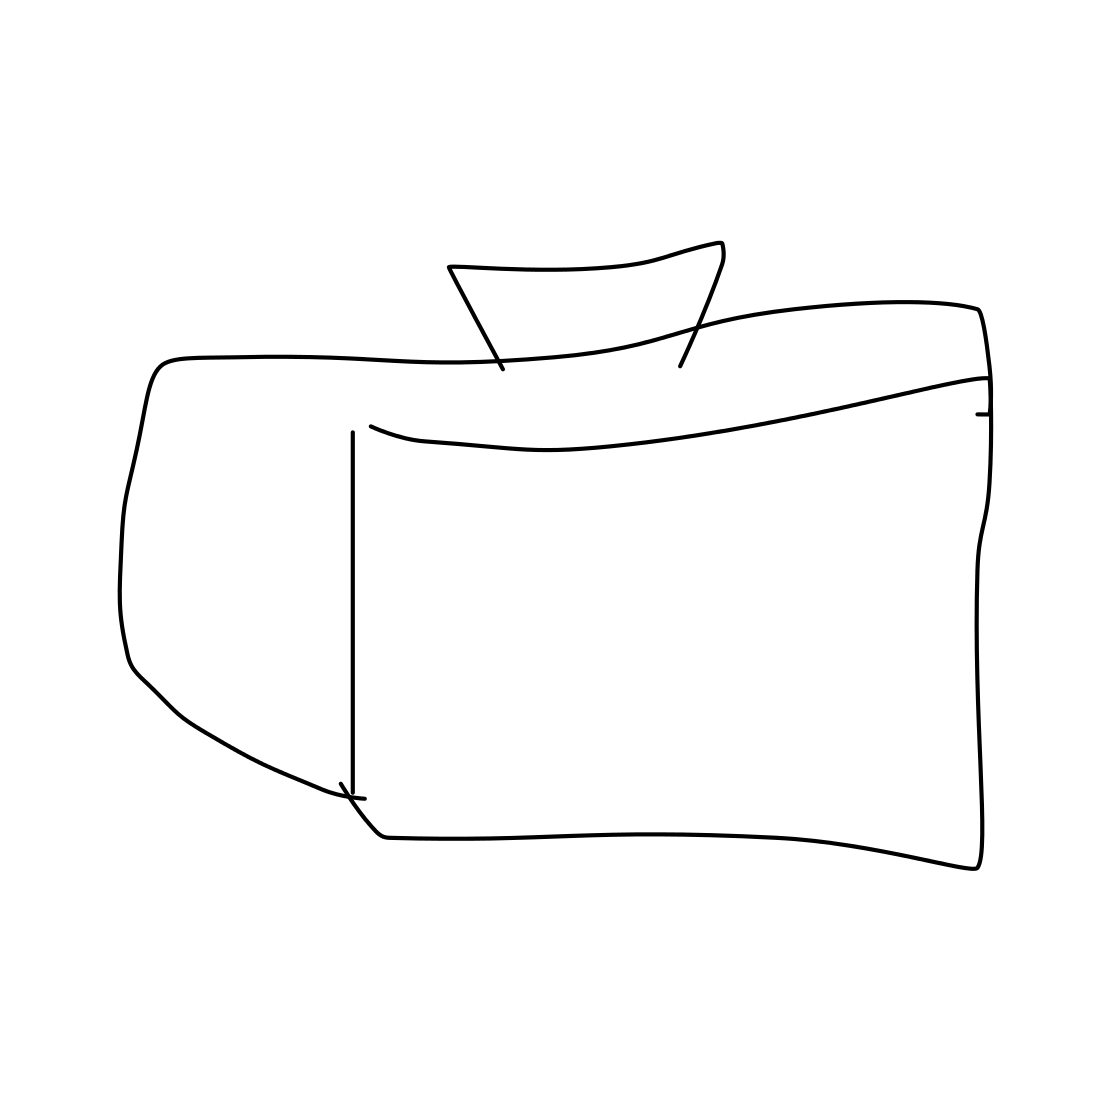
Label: suitcase